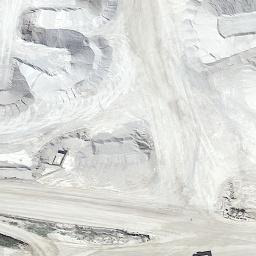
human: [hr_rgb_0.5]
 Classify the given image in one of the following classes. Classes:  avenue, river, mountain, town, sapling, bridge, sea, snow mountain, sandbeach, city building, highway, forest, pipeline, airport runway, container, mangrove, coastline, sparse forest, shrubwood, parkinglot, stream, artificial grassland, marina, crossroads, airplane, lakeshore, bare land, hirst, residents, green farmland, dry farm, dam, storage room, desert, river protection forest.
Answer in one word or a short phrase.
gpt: bare land